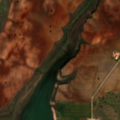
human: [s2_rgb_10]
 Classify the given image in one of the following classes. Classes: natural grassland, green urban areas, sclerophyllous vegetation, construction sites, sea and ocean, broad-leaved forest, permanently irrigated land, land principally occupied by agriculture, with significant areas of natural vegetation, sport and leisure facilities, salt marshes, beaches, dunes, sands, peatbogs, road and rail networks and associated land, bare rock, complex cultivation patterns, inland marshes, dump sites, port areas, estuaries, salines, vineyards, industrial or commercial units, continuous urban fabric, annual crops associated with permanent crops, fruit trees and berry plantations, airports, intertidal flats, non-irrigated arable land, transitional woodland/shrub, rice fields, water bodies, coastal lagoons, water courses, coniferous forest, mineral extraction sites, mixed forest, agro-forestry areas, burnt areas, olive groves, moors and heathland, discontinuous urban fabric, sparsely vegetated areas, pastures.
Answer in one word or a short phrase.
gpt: non-irrigated arable land, complex cultivation patterns, water bodies